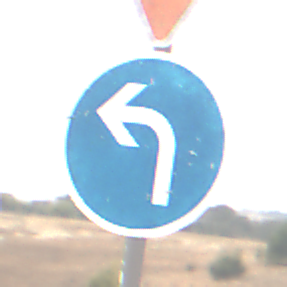
Verkehrszeichen: VorgeschriebeneFahrtrichtungLinks
Zusatzzeichen oben: VorfahrtGewaehren
Umgebung: Outdoor, Nature
Tageszeit: MorningAfternoon
Wetter: Overcast
Licht: Natural
Jahreszeit: NotSpecified
Kontrast: LowContrast